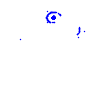
Particle: electron